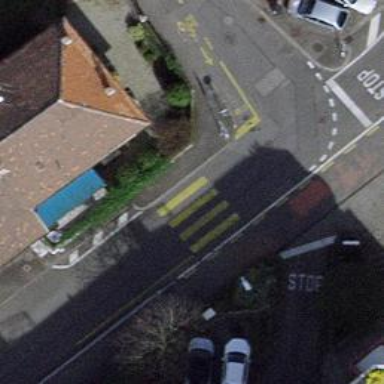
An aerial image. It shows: Marked crossing with zebra stripes on the road.